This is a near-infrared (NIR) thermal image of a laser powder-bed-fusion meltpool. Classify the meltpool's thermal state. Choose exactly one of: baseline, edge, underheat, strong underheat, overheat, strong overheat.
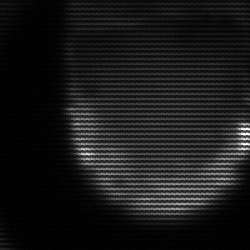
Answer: edge